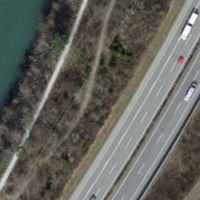
EUNIS habitat code: 57
Species observed at this site:
Berberis vulgaris